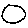
Label: moon